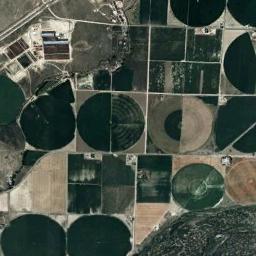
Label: circular_farmland